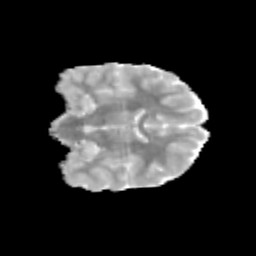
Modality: MD
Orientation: coronal
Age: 9
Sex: male
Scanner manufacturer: siemens
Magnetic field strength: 3 T
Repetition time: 3.8 s
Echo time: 0.07 s